Field crop: tomato
Growth stage: 1
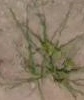
Species: cyperus